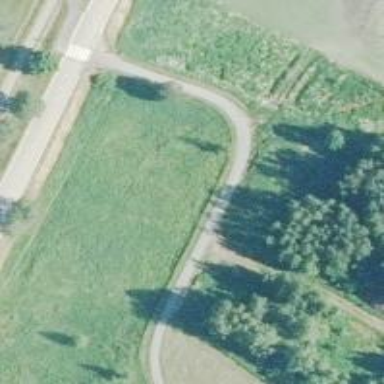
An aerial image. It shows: Cycleway.